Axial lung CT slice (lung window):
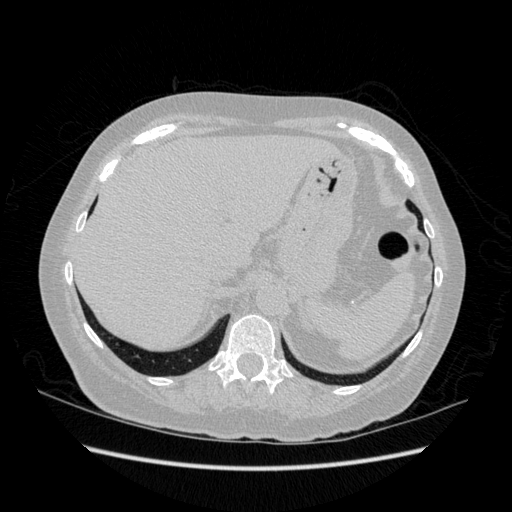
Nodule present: no